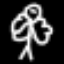
Label: angel